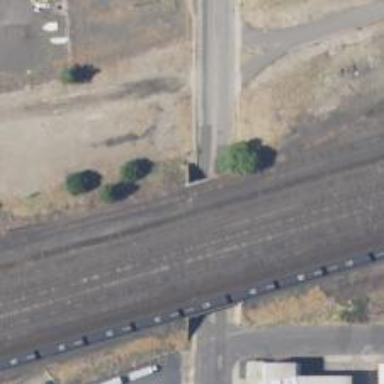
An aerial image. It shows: Abandoned railway.